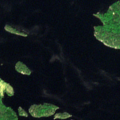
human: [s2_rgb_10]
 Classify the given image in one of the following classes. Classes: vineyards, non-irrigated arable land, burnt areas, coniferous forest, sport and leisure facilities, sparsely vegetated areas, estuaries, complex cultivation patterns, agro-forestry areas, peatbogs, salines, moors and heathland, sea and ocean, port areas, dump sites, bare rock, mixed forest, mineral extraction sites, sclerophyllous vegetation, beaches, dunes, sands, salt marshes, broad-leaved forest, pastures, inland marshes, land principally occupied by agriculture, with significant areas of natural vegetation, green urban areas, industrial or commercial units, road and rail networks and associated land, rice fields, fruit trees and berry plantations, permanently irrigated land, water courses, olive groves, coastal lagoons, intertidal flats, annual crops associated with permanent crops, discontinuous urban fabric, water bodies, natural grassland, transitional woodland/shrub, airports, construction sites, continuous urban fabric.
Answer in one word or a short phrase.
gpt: mixed forest, water bodies